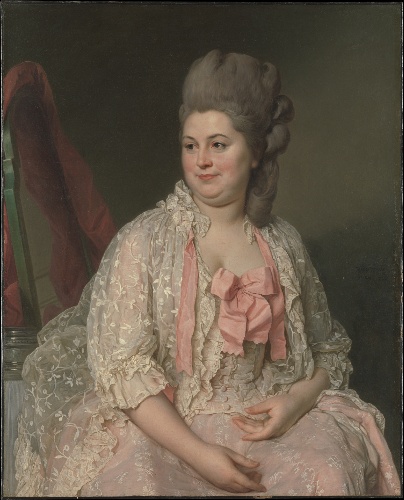
Title: Madame de Saint-Morys (Eléonore Elisabeth Angélique de Beauterne, 1742–1824)
Artist: Joseph Siffred Duplessis
Artist bio: French, Carpentras 1725–1802 Versailles
Date: 1776
Object type: Painting
Classification: Paintings
Medium: Oil on canvas
Dimensions: 39 1/2 x 31 7/8 in. (100.3 x 81 cm)
Department: European Paintings
Credit line: Bequest of James A. Aborn, 1968
Accession year: 1969
Repository: Metropolitan Museum of Art, New York, NY
Tags: Portraits|Women